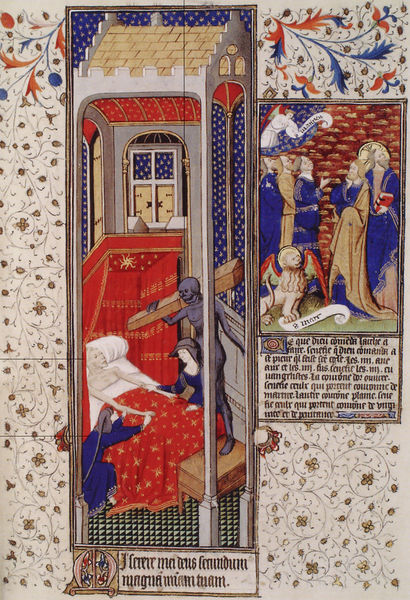
Titel: Rohan-Stundenbuch, Der Tod des Kranken
Institution: Paris, Bibliothèque Nationale
Schlagwörter: blau, blätter, flügel, gott, frauen, gelb, menschen, blumen, fenster, frau, holz, raum, schwarz, zeichnung, zimmer, dach, haus, rot, blass, geschichte, leiche, mord, tod, tot, trauer, gold, innen, pflanzen, turm, engel, ranken, schrift, hocker, könig, ornamente, bett, bettdecke, balken, krank, buch, kreuz, weinen, sterne, seite, text, buchseite, heiligenschein, skelett, sarg, jesus, sterben, greif, löwe, heilige, szenen, erlösung, latein, krankenlager, flüge, fenstter, eingblick